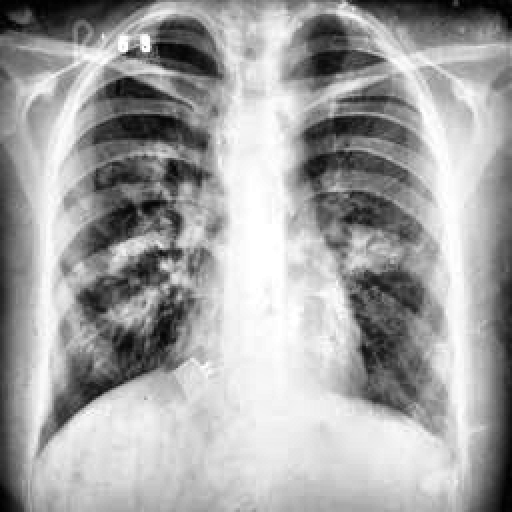
Finding: TUBERCULOSIS